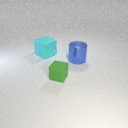
large blue metal cylinder in front of large cyan rubber cube